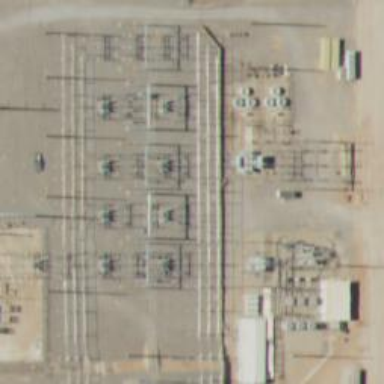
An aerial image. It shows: Switch for power supply.